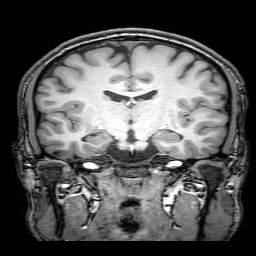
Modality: T1w
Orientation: sagittal